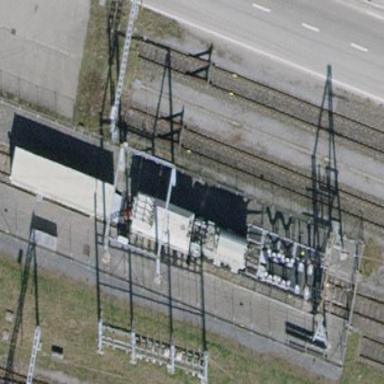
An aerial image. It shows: Wire fence surrounds traction power substation.